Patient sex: F
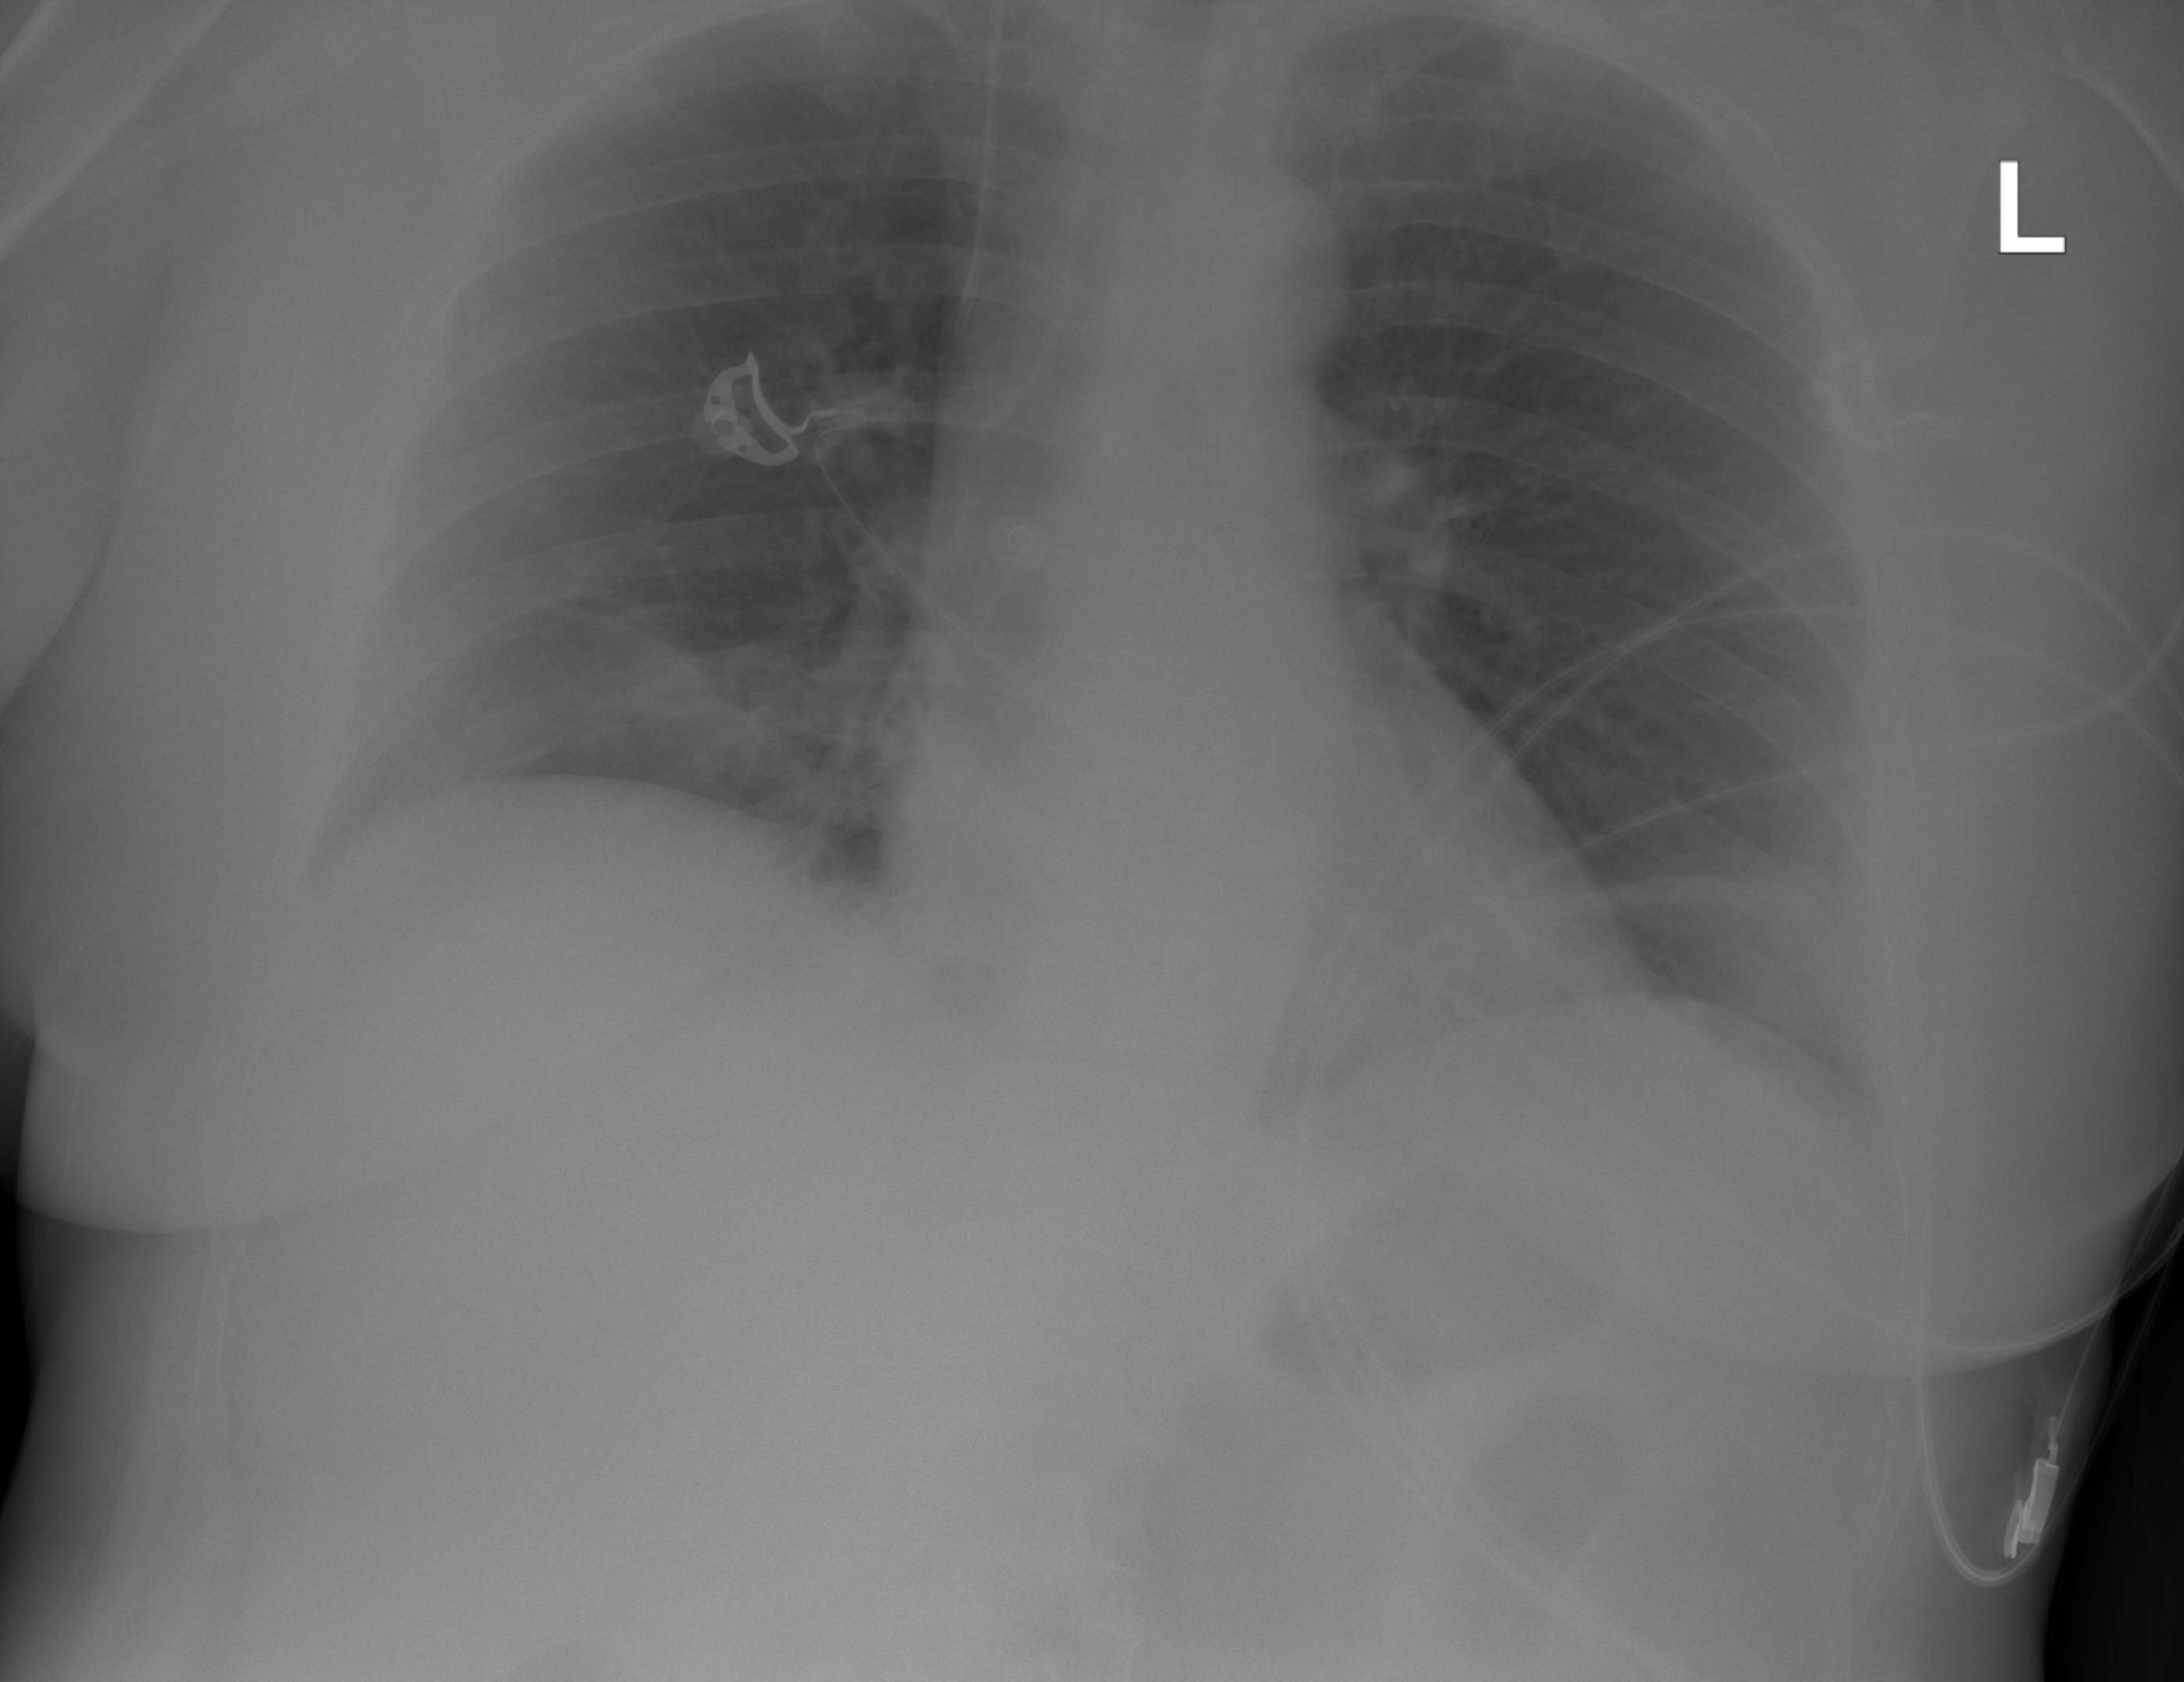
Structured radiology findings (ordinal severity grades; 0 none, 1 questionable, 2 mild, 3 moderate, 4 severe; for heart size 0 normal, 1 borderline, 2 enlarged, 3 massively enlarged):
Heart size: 0
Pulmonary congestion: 0
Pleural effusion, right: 0
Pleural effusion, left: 0
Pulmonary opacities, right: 0
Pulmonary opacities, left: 0
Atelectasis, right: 2
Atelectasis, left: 2